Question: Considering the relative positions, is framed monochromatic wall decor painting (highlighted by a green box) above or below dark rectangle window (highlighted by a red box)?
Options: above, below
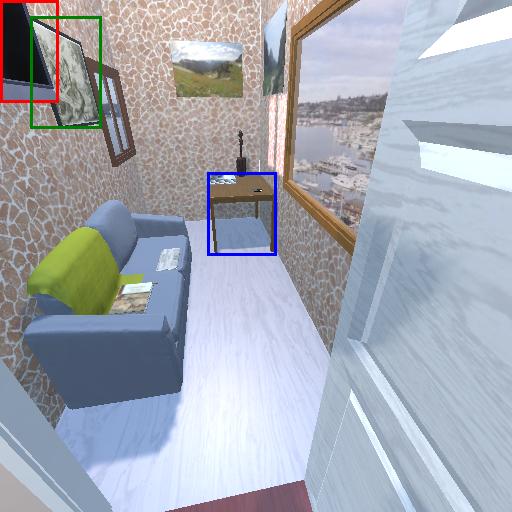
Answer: above